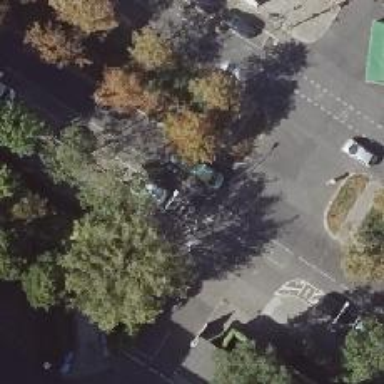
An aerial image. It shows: Unmarked crossing with pedestrian island.